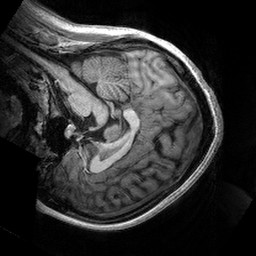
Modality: T1w
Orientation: sagittal
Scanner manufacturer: siemens
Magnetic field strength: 3 T
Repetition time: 2.53 s
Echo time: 0.00288 s